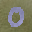
Label: 0